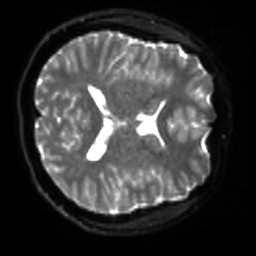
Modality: sbref
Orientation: axial
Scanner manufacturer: siemens
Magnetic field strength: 3 T
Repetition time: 4 s
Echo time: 0.0594 s